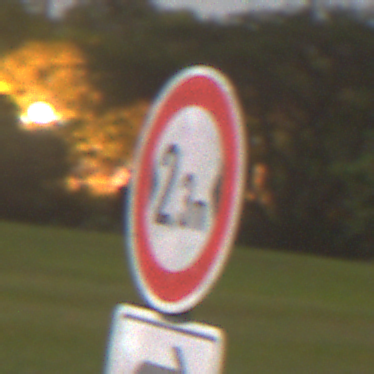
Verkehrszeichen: TatsaechlicheBreite2Komma3
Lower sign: RichtungsangabeDurchPfeile5
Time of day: Night
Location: Outdoor (Nature)
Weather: Clear
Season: NotSpecified
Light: Natural